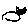
Label: cat